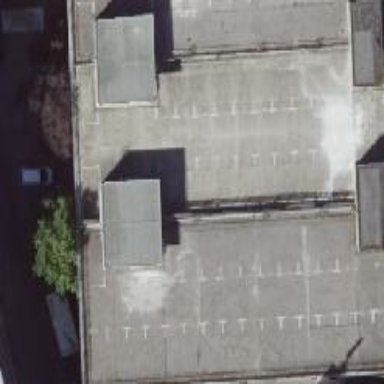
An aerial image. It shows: Rooftop parking area.